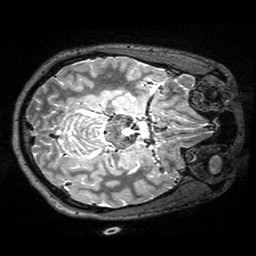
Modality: T2w
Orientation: axial
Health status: healthy
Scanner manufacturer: siemens
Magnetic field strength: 3 T
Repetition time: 4.8 s
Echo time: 0.452 s